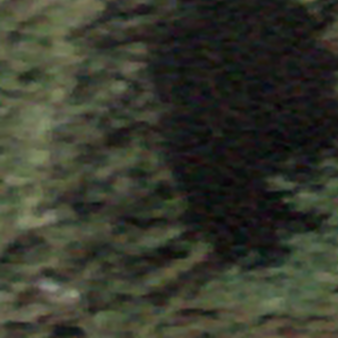
Label: other